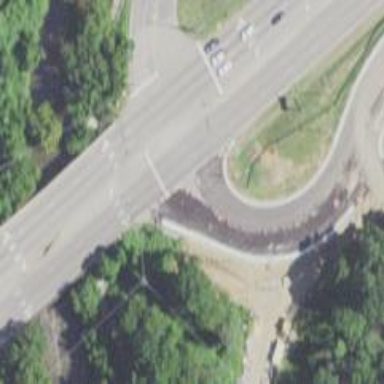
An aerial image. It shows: Asphalt road with primary link designation.